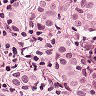
Metastatic tissue present: yes